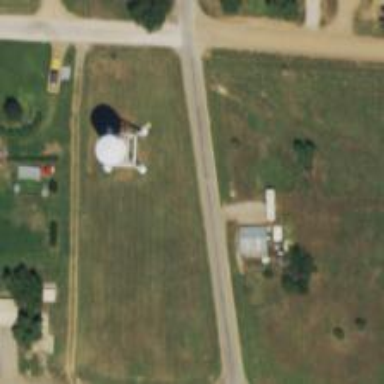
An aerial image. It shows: Water tower that is man-made.